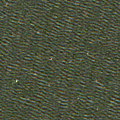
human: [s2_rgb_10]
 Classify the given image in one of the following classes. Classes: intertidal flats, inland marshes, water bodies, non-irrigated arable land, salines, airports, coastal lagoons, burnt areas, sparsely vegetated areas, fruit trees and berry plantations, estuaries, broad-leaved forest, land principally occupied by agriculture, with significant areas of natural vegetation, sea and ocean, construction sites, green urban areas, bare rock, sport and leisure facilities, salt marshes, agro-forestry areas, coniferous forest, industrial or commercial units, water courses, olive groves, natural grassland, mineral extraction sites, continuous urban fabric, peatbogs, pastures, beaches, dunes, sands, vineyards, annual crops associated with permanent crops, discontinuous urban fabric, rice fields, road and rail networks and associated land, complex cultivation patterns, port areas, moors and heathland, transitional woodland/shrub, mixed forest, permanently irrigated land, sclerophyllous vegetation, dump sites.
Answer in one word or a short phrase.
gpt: sea and ocean